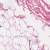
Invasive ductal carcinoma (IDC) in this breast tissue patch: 0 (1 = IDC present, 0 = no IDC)